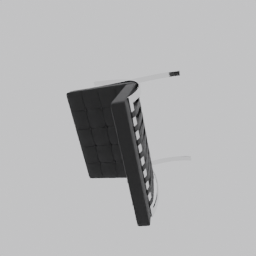
Label: furniture